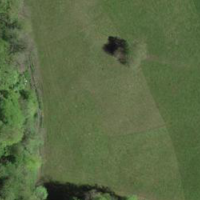
EUNIS habitat code: 52
Species observed at this site:
Allium ursinum